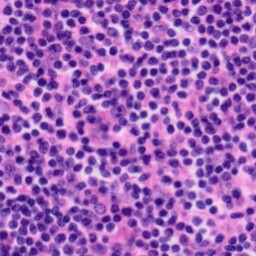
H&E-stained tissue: Tonsil